Aerial crown-view tile of a tropical tree (Barro Colorado Island, Panama), acquired 20240611:
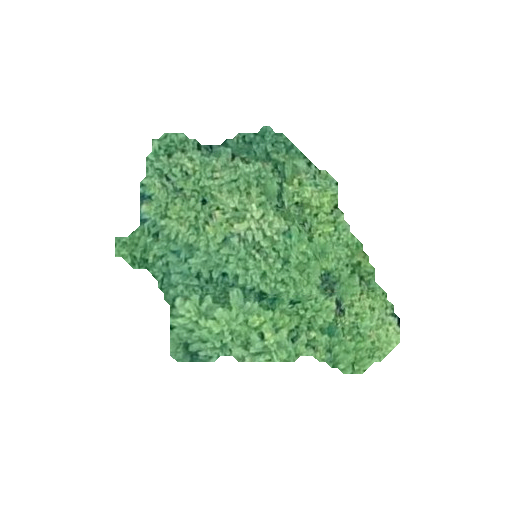
Species: Jacaranda copaia
GBIF accepted scientific name: Jacaranda copaia
Crown area: 73.102 m²